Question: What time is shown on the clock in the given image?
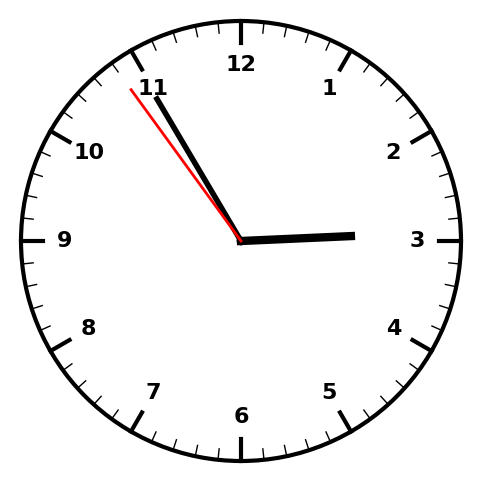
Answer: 02:54:54